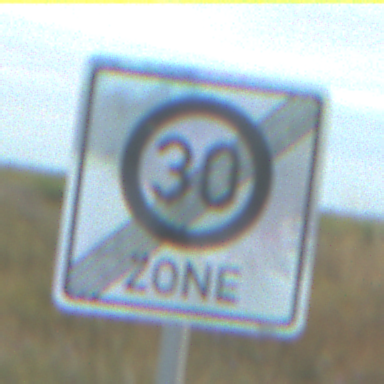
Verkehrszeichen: EndeZone30
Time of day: SunriseSunset
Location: Outdoor (RoadRail)
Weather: PartlyCloudy
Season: NotSpecified
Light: Natural